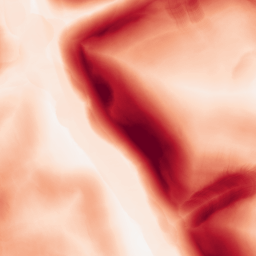
Category: morphological
Decomposition family: morphological_gradient
Decomposition parameters: size: 15
shape: disk
Upsampling method: bspline
Upsampling parameters: scale: 8
Upsampling scale: 8